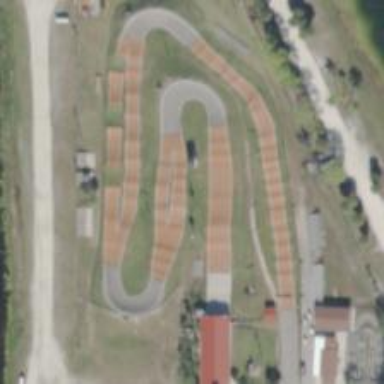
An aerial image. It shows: Track in leisure land.